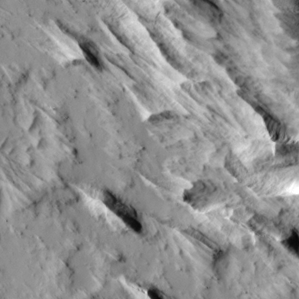
Label: non_frost